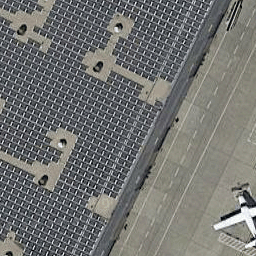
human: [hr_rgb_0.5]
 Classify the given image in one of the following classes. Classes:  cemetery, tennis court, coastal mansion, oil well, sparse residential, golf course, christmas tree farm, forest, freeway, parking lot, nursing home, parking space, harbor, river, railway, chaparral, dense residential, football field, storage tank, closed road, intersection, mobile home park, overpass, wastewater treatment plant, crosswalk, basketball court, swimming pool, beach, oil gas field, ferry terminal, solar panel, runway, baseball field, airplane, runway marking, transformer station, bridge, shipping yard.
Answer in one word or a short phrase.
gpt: solar panel